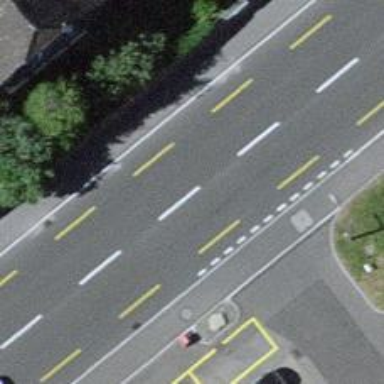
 and separate sidewalks on both sides of the road."